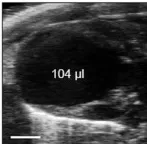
Study protocol and cardiac phenotyping. (E) Normalized heart weights indicating cardiac enlargement. Remaining ISO-treated animals (n = 12) served as reference. EDV, end-diastolic volume; ESV, end-systolic volume.
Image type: radiology (ultrasound)